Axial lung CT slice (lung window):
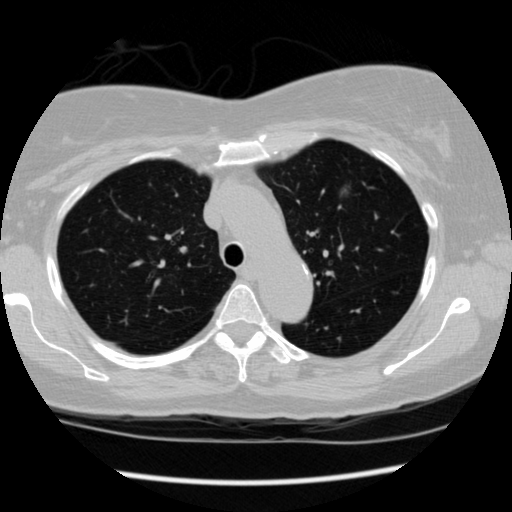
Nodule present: yes
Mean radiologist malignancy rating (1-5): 2.5